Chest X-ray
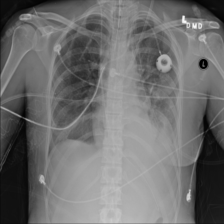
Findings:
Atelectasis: negative
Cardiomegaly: negative
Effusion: positive
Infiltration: positive
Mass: negative
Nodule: negative
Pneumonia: negative
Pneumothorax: negative
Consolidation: negative
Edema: negative
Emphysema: negative
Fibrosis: negative
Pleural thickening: negative
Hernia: negative